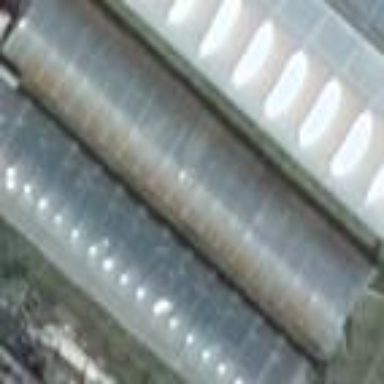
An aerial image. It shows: Greenhouse with round roof oriented along its length.